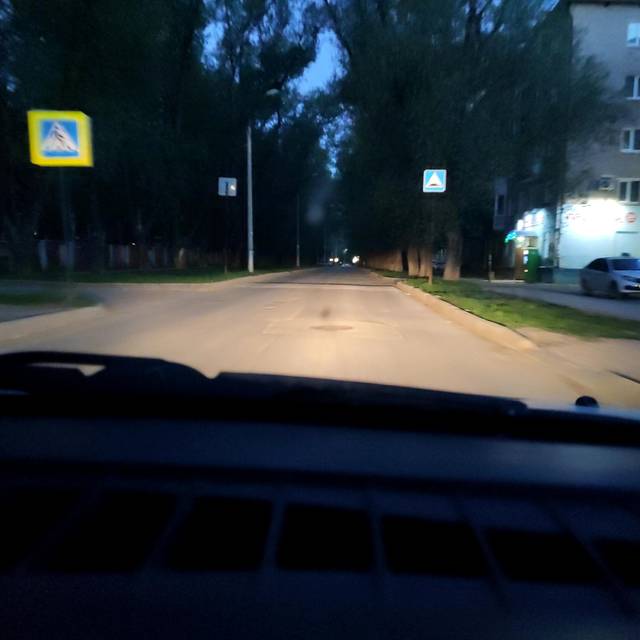
Region: Russia
Coordinates: 58.012, 56.288